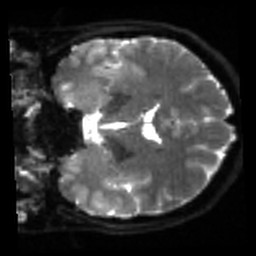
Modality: sbref
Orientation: coronal
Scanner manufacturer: siemens
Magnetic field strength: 3 T
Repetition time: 4 s
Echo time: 0.0594 s